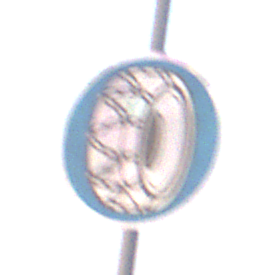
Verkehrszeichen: SchneekettenVorgeschrieben
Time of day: SunriseSunset
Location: Outdoor (Urban)
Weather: Clear
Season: NotSpecified
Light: Natural